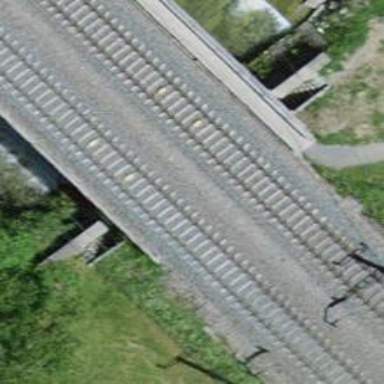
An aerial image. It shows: Bridge over electrified railway with contact line.